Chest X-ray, PA view. Patient: 87 years old, sex M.
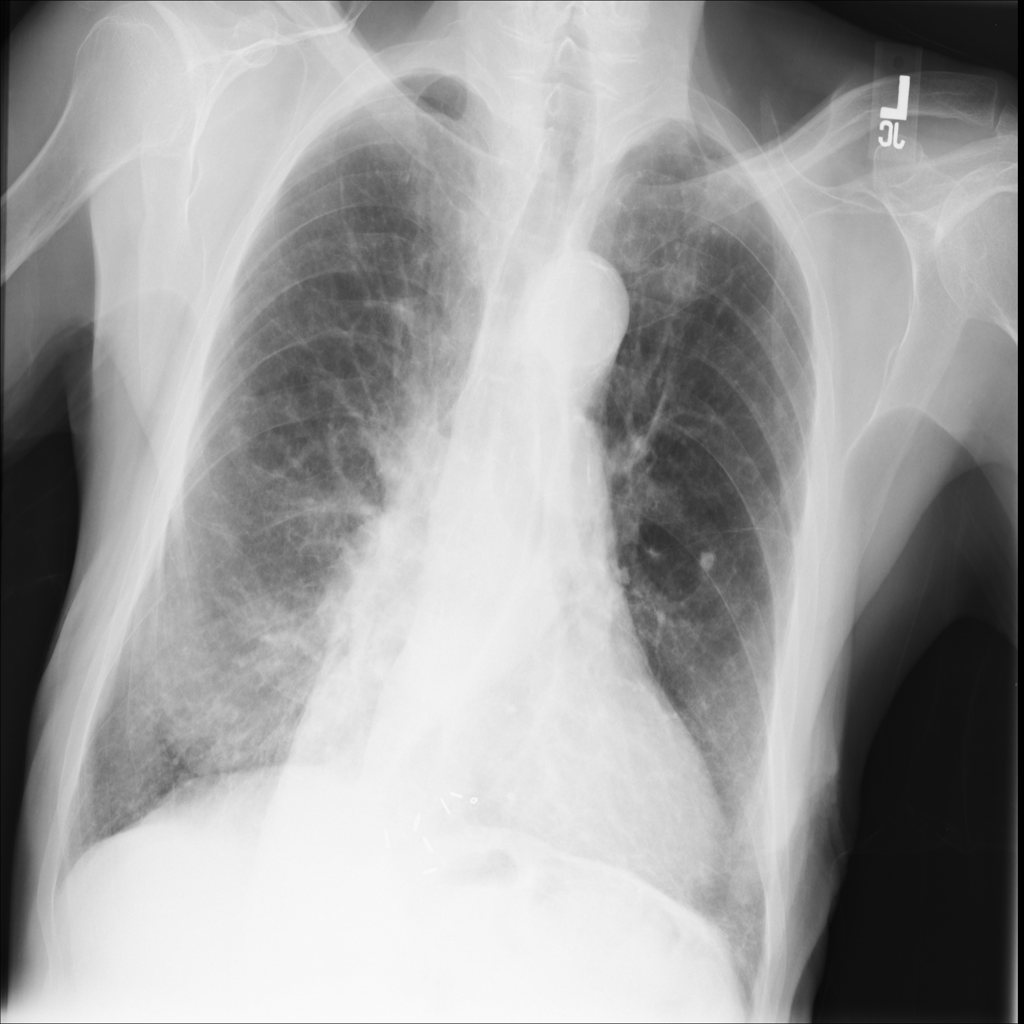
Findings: No Finding